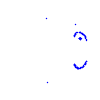
Particle: proton